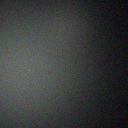
Screen state: off